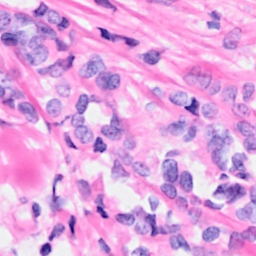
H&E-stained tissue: Breast